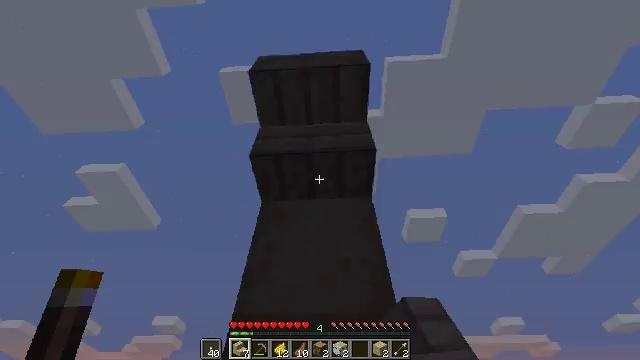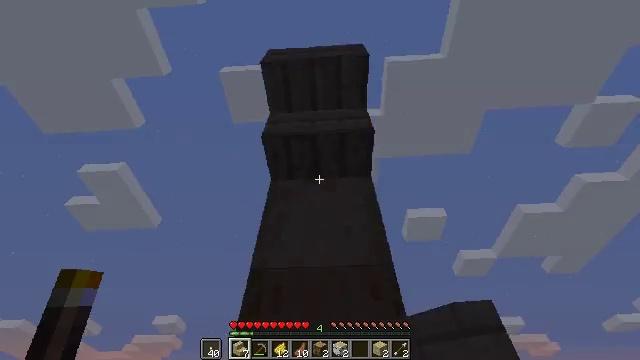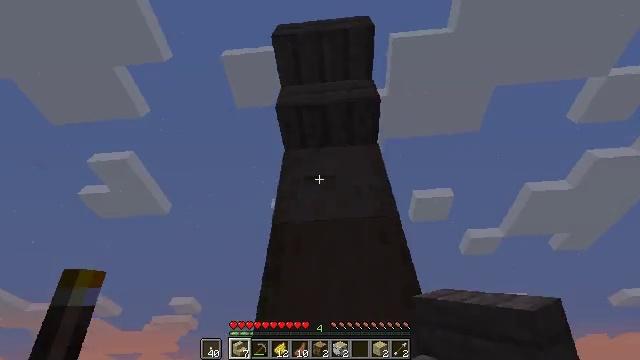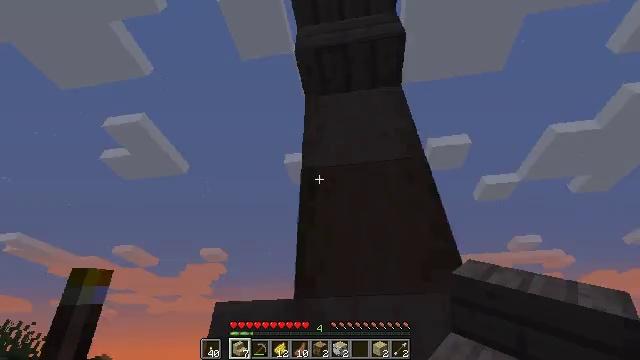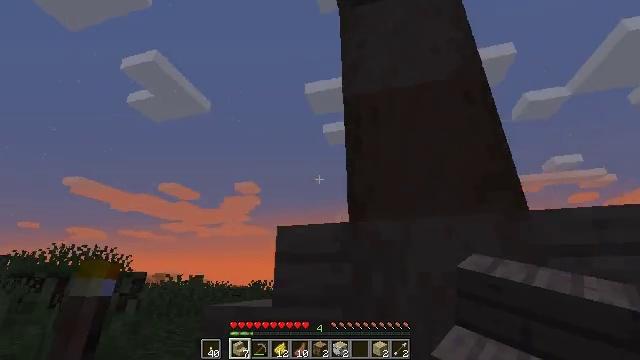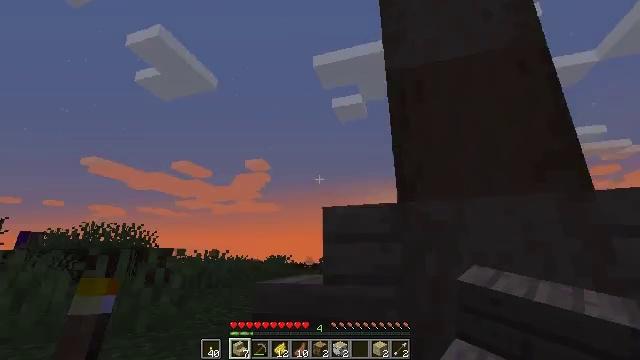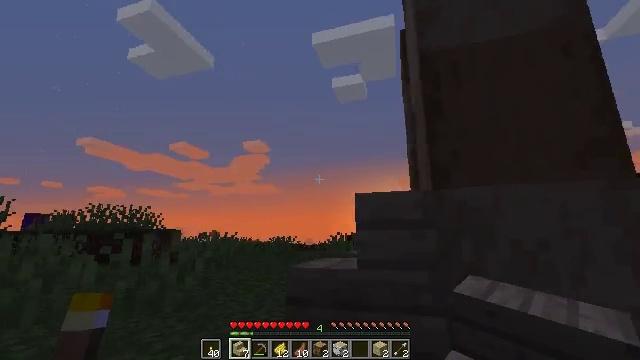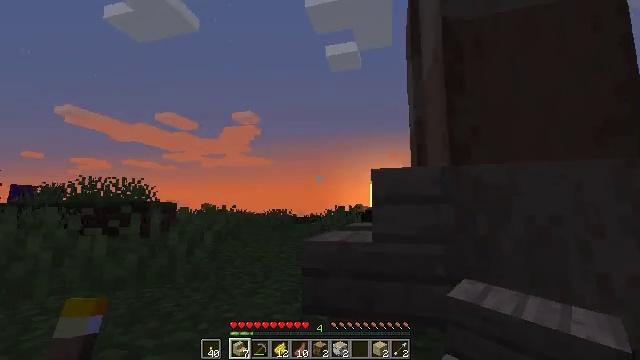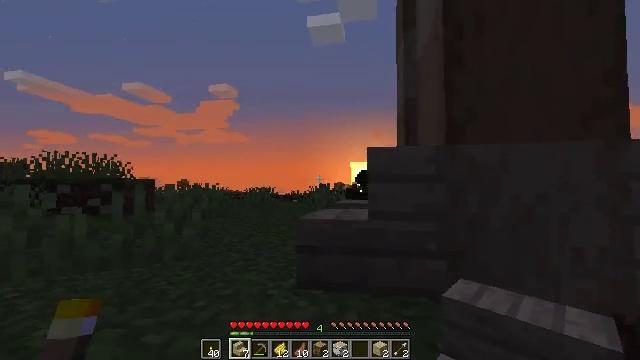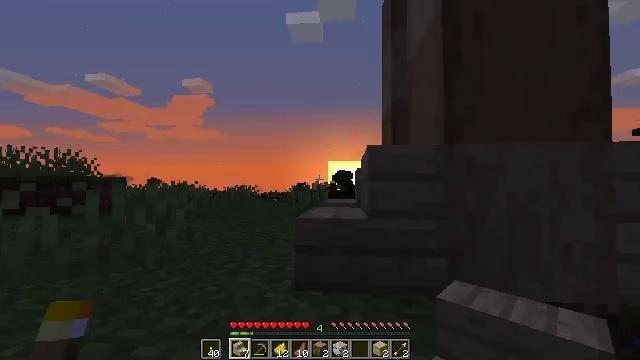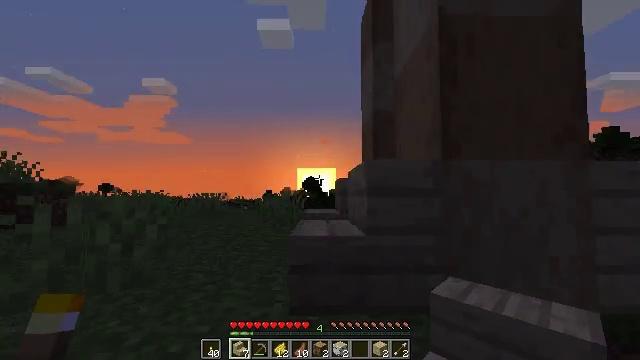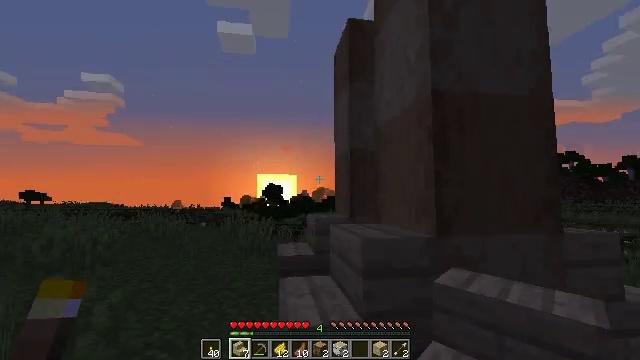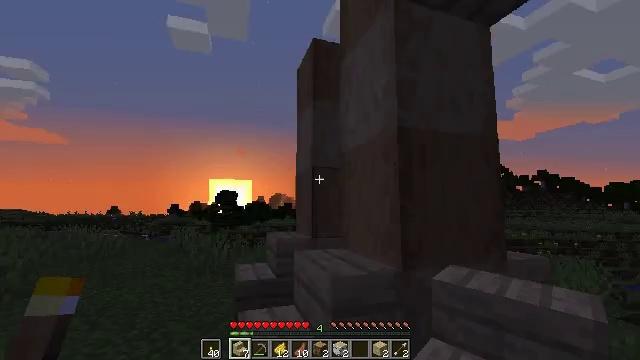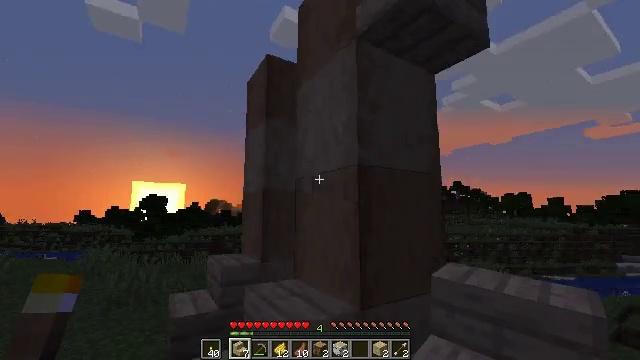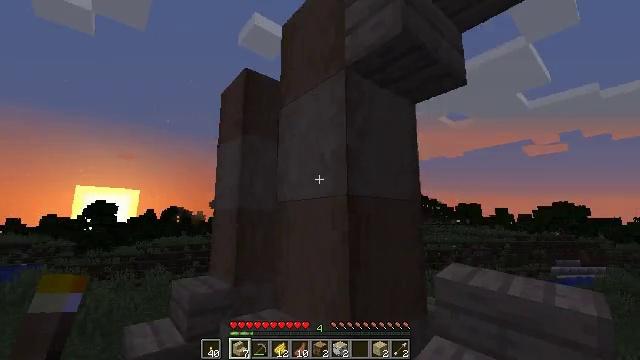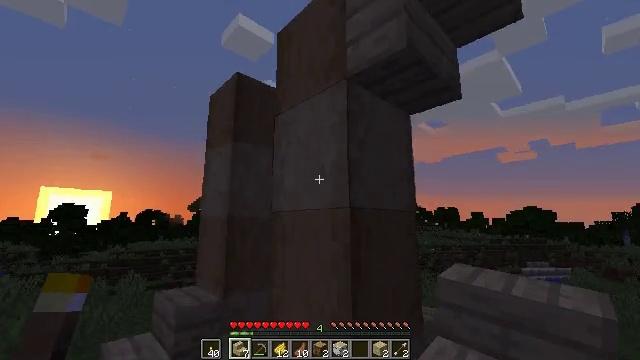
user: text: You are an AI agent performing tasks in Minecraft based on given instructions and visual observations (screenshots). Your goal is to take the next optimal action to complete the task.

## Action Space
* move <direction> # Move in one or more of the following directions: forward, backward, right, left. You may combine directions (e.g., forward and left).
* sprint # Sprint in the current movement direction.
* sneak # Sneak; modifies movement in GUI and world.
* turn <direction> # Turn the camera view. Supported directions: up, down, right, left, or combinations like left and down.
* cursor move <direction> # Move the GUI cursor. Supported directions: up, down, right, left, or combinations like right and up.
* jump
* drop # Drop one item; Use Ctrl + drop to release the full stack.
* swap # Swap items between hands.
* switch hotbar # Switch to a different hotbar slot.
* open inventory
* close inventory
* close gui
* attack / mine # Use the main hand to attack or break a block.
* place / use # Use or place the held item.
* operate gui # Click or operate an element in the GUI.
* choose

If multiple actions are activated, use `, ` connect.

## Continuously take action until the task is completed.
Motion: motion action
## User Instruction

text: Collect the birch stairs for reuse.
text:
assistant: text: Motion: move left
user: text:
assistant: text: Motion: move left, turn left and down
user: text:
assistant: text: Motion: move left, turn left and down
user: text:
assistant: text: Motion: move left, turn left and down
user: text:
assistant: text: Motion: move left, turn left and down
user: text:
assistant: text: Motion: move left, turn down
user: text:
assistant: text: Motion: move left, turn right and down
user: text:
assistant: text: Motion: move forward and move left, turn right and down
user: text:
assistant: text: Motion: move forward and move left, turn right
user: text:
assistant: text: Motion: move forward and move left, turn right and up, jump
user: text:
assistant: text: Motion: move forward and move left, turn right and up, jump
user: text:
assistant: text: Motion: move forward and move left, turn right and up, jump
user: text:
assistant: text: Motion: move forward and move left, turn right and up, jump
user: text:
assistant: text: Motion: move forward and move left, turn right and up, jump
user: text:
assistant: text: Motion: move forward and move left, turn right, jump
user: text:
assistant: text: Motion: move forward and move left, turn right and up, jump
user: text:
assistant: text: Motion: move forward and move left, jump
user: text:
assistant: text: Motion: move forward and move left, jump
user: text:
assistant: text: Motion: move forward and move left, turn right, jump
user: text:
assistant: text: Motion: move forward and move left, turn right, jump
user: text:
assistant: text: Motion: move forward and move left, turn right, jump
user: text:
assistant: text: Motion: move forward and move left, turn right, jump
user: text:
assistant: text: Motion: move forward and move left, turn right, jump
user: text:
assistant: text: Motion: move forward and move left, turn right and down, jump
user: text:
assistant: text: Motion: move left, turn right and down
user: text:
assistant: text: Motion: turn right and down
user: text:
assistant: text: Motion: no_op
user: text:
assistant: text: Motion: turn right and down
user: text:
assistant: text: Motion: turn right and down
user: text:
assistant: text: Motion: move back, turn down